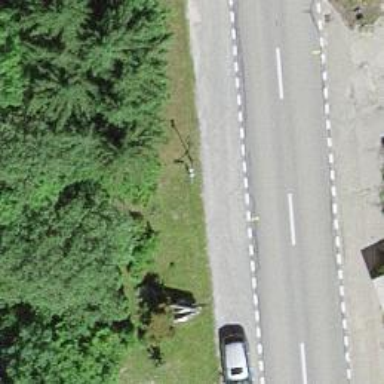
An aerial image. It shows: Bus stop along the road.